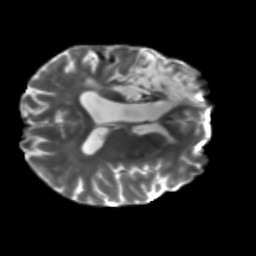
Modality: T2w
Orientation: axial
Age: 60
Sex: male
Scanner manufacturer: siemens
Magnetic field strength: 3 T
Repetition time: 5.25 s
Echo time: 0.08 s